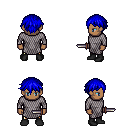
a pixel art fantasy rpg character, male body template, human, dark skin, chain mail, gold greaves, blue short bangs hairstyle, black shoes, dagger, four views (front, back, left, right), 2x2 character sprite sheet, small pixel art, hard edges, no anti-aliasing